Question: I am testing <URL>, and I am looking at how to handle indexes in the tables that are created.
The only way that I have found if you want to mark something as an index, unique, auto_increment etc is via attributes, like this:
'''
Index(Unique = true)] // Creates Unique Index
public string Email { get; set; }
'''
However, OrmLite/ServiceStack states that:
> -
And I was thus hoping that there are other ways of defining these things without using attributes? The library with the class definitions should be completely separated from OrmLite.
Is this doable?
---
EDIT:
The extension method AddAttributes does not seem to function for some reason:

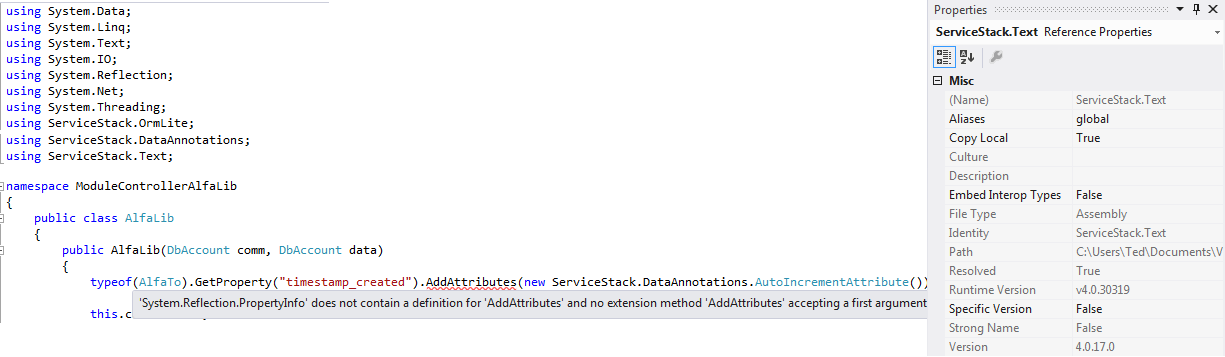
Answer: By convention, means that OrmLite will infer the schema from the model as can be expected. But if you want to add any customizations like adding an index on arbitrary fields, than you do need to tell OrmLite about them. As OrmLite is a code-first ORM, attributes are how to decorate additional functionality to your models.
In the next you will be able to add these attributes decoupled from your POCO by adding them dynamically at startup, e.g:
'''
typeof(Poco).GetProperty("Email")
.AddAttributes(new IndexAttribute { Unique = true });
'''
Which will have the same effect as decorating your property with '[Index(Unique = true)]'